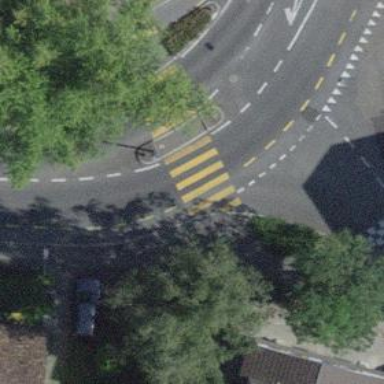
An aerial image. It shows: Kerb serving as barrier.